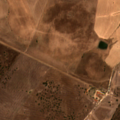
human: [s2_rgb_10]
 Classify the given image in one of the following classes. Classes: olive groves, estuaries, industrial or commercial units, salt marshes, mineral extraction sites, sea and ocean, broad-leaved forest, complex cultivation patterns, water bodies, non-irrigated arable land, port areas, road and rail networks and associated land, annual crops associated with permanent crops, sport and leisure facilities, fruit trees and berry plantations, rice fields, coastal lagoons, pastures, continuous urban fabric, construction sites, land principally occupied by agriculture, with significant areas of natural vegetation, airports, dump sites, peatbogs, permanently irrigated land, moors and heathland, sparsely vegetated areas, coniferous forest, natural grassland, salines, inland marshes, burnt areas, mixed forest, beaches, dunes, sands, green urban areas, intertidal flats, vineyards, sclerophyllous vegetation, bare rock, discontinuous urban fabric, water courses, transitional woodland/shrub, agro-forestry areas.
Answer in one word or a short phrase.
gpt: non-irrigated arable land, pastures, agro-forestry areas, transitional woodland/shrub